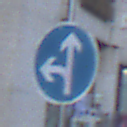
Verkehrszeichen: VorgeschriebeneFahrtrichtungGeradeausOderLinks
Umgebung: Outdoor, Urban
Tageszeit: SunriseSunset
Wetter: Clear
Licht: Natural
Jahreszeit: NotSpecified
Kontrast: MediumContrast